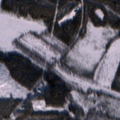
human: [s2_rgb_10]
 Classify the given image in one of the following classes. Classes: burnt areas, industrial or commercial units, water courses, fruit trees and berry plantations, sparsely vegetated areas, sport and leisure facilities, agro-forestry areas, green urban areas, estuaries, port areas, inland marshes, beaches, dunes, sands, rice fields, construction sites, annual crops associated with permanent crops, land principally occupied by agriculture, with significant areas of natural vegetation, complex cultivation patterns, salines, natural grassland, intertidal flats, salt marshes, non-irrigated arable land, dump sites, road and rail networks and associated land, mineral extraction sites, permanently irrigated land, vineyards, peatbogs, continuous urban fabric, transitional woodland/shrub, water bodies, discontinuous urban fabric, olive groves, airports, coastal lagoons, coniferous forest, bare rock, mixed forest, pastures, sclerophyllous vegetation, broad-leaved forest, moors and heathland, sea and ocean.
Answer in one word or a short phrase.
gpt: complex cultivation patterns, coniferous forest, mixed forest, transitional woodland/shrub, peatbogs